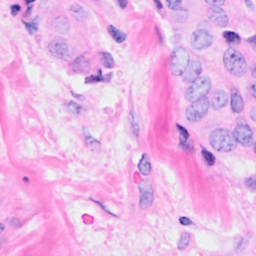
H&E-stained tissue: Breast